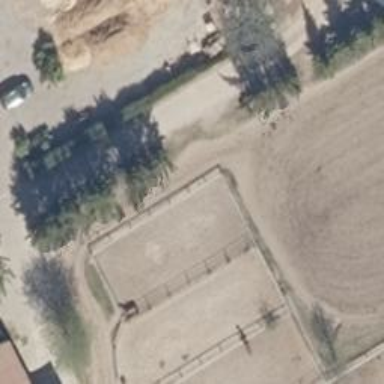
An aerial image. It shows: Paddock surrounded by fence for animal keeping.